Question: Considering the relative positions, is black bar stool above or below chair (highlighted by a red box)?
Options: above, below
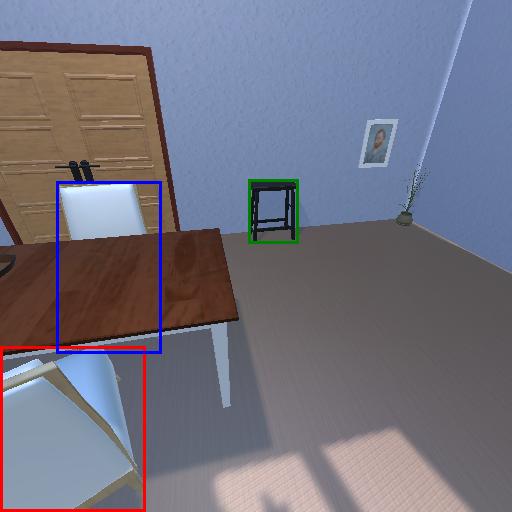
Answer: above